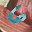
Label: 6